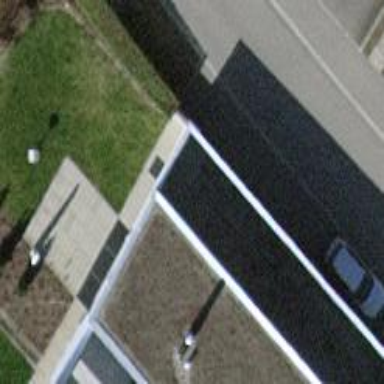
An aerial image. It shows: Building with flat roof.